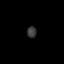
Tissue: prostate
Cell type: Epithelial cells
Senescence score: 0.277
Nuclear area (px): 102
Mean DAPI intensity: 58.892